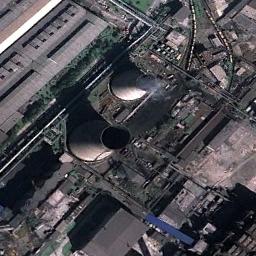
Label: thermal_power_station